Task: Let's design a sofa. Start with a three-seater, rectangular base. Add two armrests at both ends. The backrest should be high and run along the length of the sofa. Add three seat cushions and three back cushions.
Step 411:
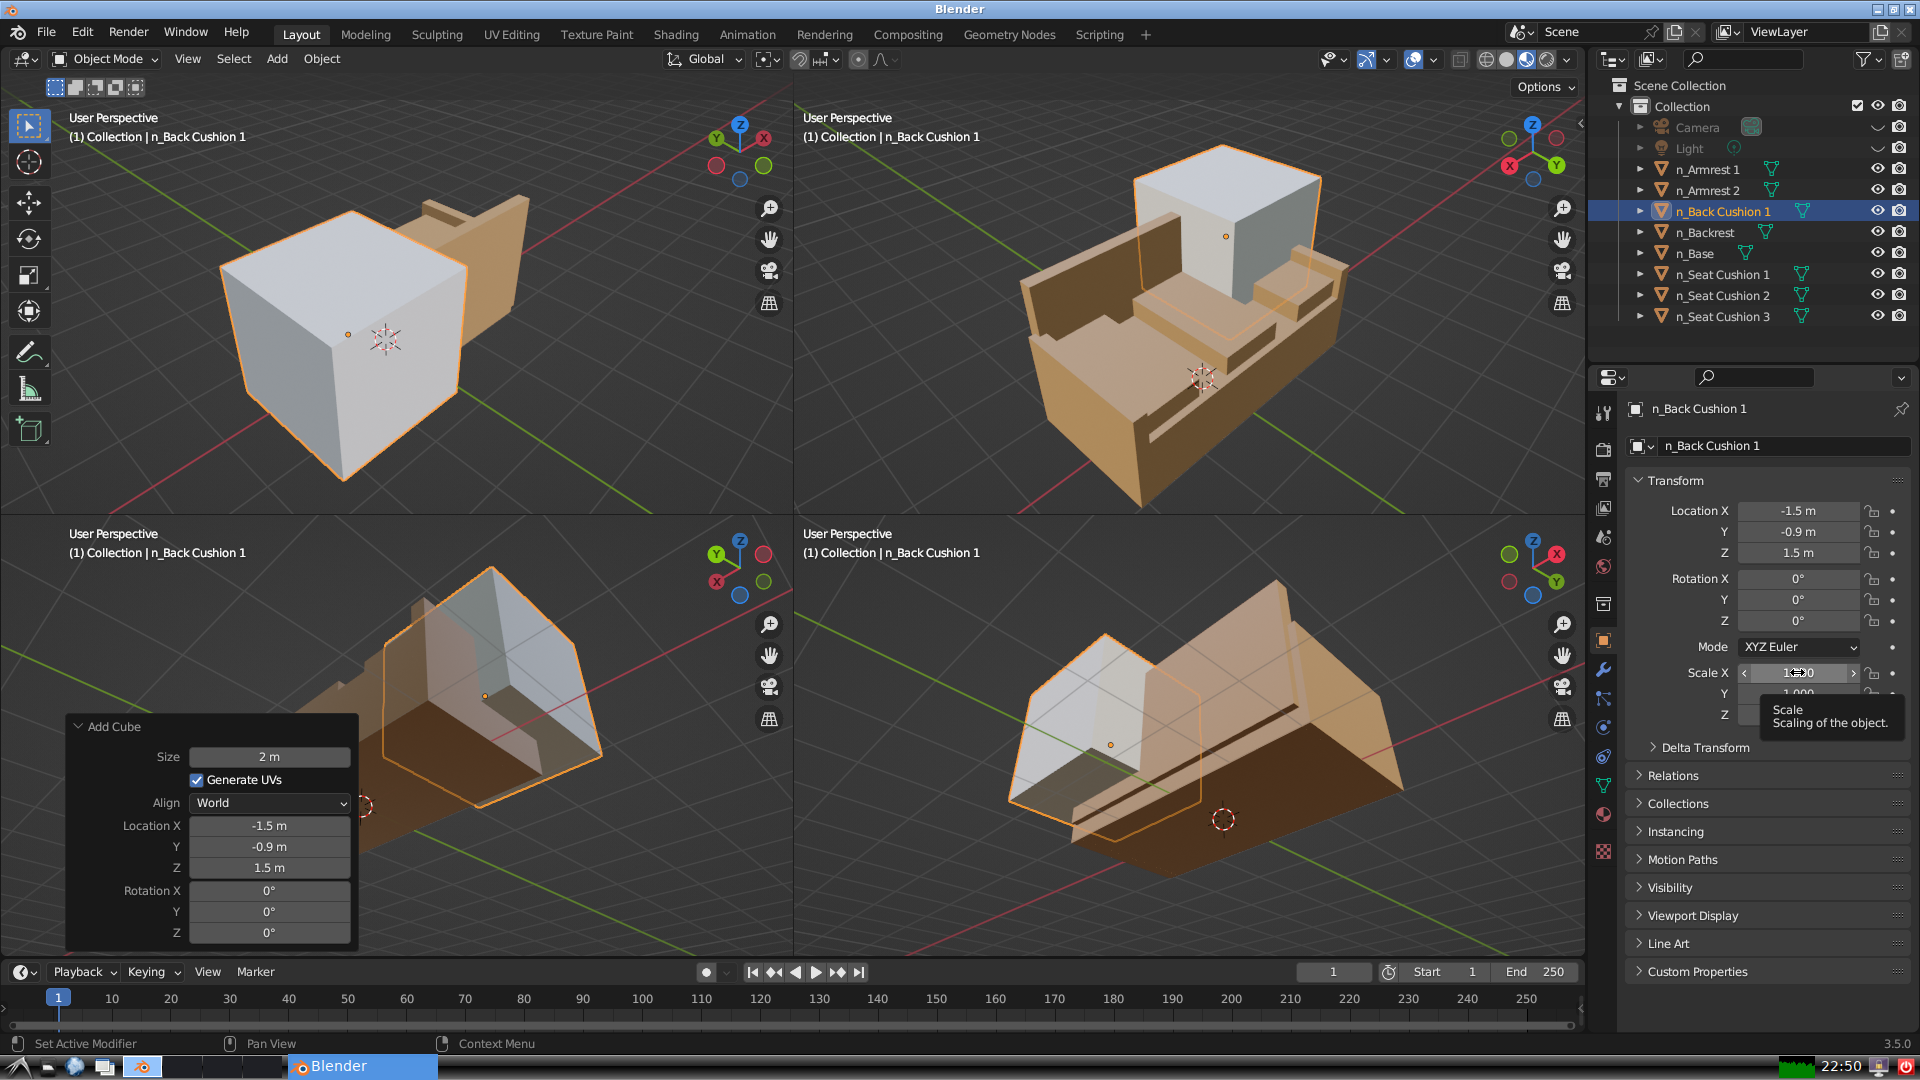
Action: click: no